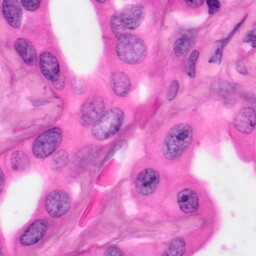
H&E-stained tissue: Pancreatic